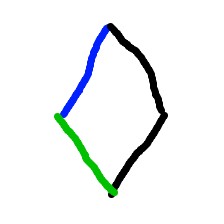
Shape: rhombus